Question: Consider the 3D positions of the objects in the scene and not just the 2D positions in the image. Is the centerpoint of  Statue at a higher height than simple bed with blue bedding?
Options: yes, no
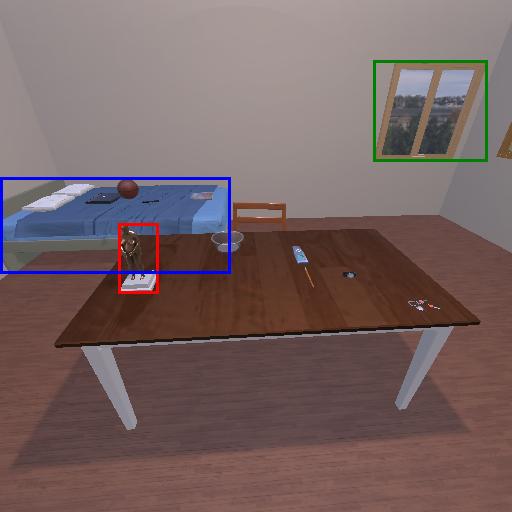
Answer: yes